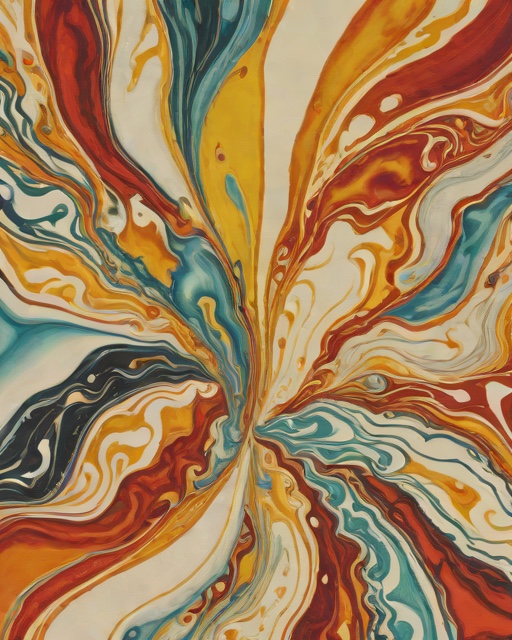
Category: Thank You